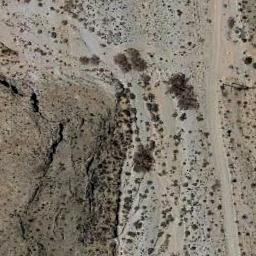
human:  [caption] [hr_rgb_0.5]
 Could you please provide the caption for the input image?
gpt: The chaparral is in the mountain with a road pass by .

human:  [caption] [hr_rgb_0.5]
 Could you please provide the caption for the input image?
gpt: Chaparral is distributed cluster by cluster on the sand and the rock layer .

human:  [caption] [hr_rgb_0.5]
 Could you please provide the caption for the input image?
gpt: There are about a hundred trees in this desert .

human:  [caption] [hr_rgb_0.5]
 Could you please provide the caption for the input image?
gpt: A lot of dense chaparrals of different sizes grow on the wasteland and the small hills beside .

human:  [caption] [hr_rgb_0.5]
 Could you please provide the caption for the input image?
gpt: There is a road in the chaparral .